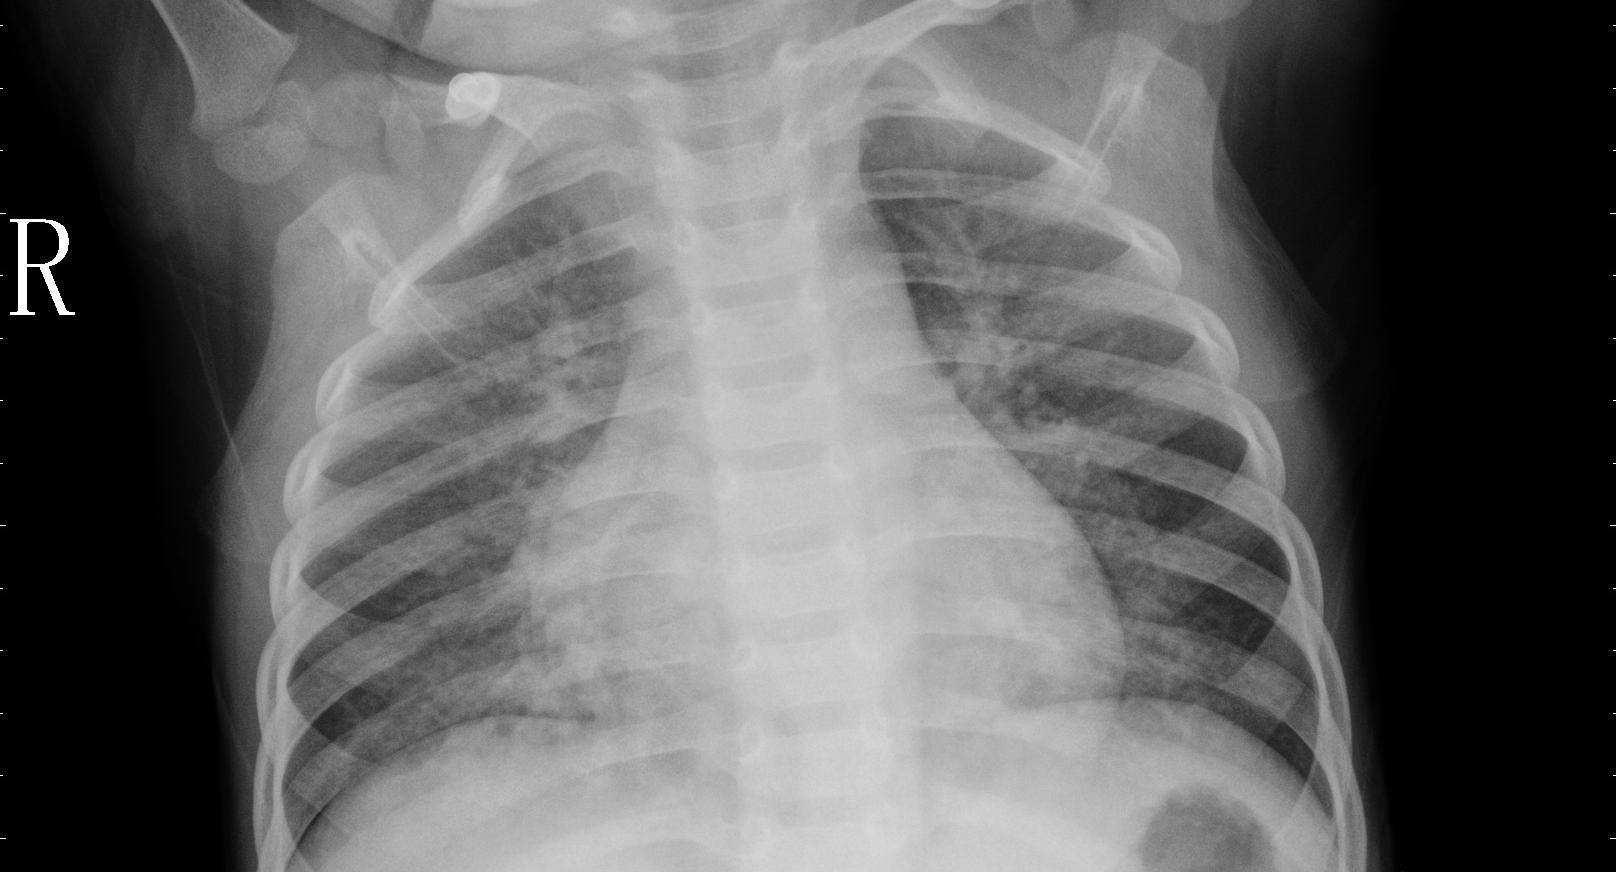
Diagnosis: PNEUMONIA